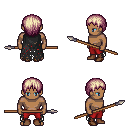
a pixel art fantasy rpg character, male body template, human, dark skin, black tattered cape, red pants, white blonde plain hairstyle, brown shoes, spear, four views (front, back, left, right), 2x2 character sprite sheet, small pixel art, hard edges, no anti-aliasing